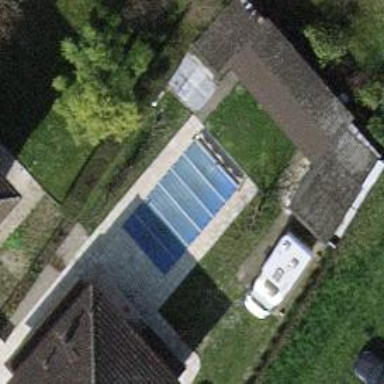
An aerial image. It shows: Outdoor swimming pool in leisure land area. The swimming pool is for personal use.